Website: slack
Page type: billing-address
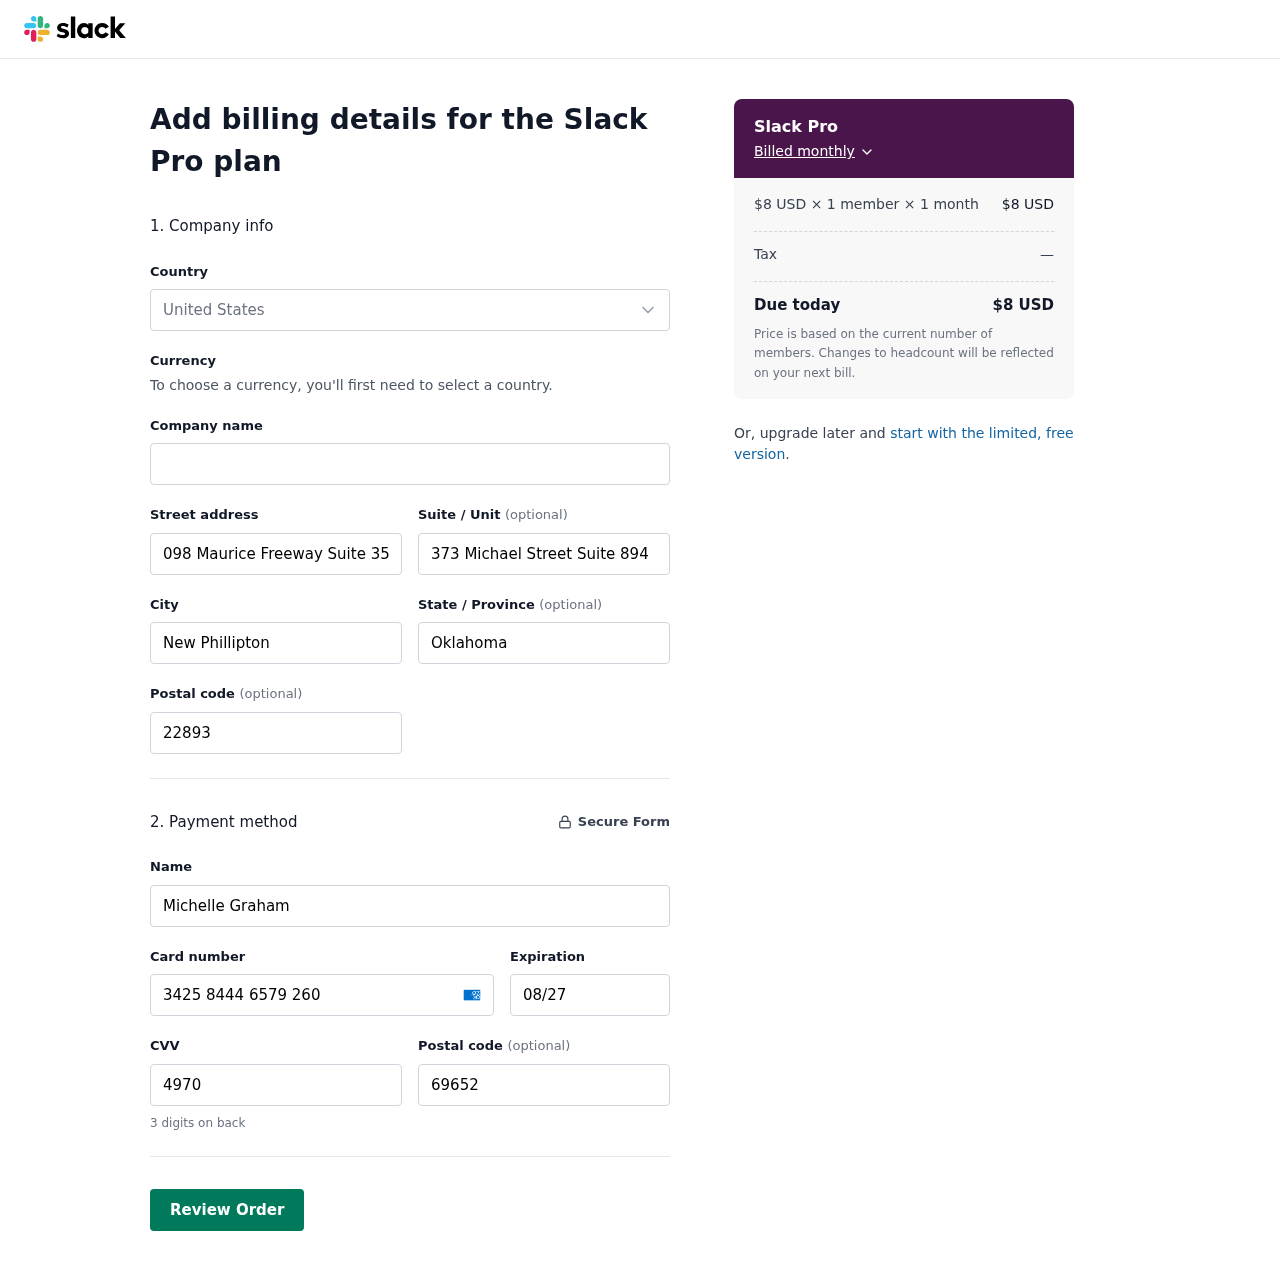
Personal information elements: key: PII_CARD_CVV
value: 4970
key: PII_CARD_EXPIRY
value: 08/27
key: PII_CARD_NUMBER
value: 3425 8444 6579 260
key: PII_CITY
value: New Phillipton
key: PII_COUNTRY
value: United States
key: PII_FULLNAME
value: Michelle Graham
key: PII_POSTCODE
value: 22893
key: PII_POSTCODE2
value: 69652
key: PII_STATE
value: Oklahoma
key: PII_STREET
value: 098 Maurice Freeway Suite 357
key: PII_STREET2
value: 373 Michael Street Suite 894
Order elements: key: ORDER_PLAN_PRICE
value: $8 USD
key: ORDER_NUM_MEMBERS
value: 1 member
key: ORDER_NUM_MONTHS
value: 1 month
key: ORDER_SUBTOTAL
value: $8 USD
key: ORDER_TAX
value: —
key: ORDER_TOTAL
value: $8 USD